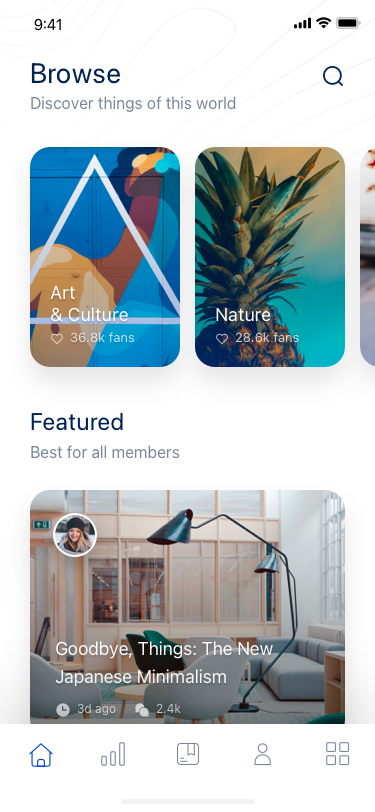
Text in this UI design:
Browse
Discover things of this world
Art
& Culture
36.8k fans
Nature
28.6k fans
Featured
Best for all members
More
Goodbye, Things: The New Japanese Minimalism
3d ago
2.4k
The power of emotional storytelling
Audio available
Lifestyle